Question: I am using Addin Express 2010 , and want to develop a web pane view when the user clicks on a folder .
I am able to do this in Outlook 2003 .

The same installer does not display the same view for Outlook 2007. The one year technical support for Addin Express has expired, so I cant post it to their forum.
Then I looked into the Outlook Object Model and set the WebView to true, but still I could not see the webpane.
There is a similar question to this at <URL>. But in my case I have Addin Express 2010 and Outlookspy.
Any ideas on how to show the webview can be displayed in Outlook 2007 / Outlook 2010 .
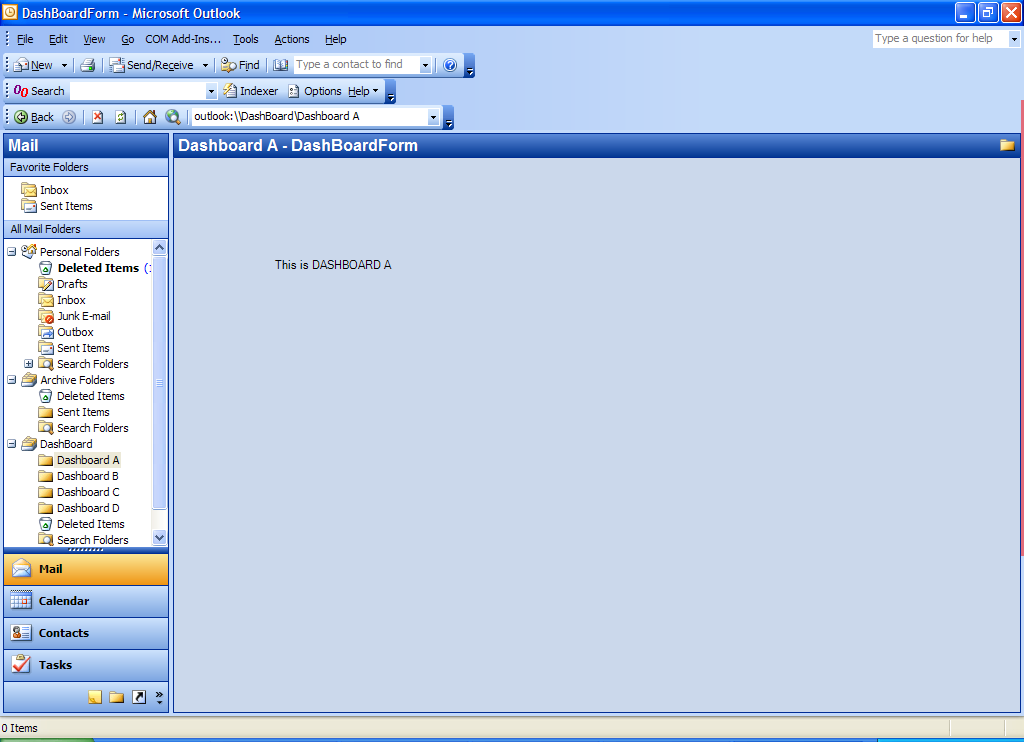
Answer: So I am answering my own question.
The reason can be found here - <URL> .
I have changed the registry key, and here is a screenshot in Outlook 2007.